Interaction volume radius: 5 \u00c5
Interaction volume height: 10 \u00c5
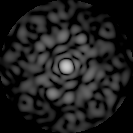
Disorder parameter: 0.7577